Два ползунка $A$ и $B$ движутся по гладкой горизонтальной прямой направляющей и сталкиваются друг с другом. Для наблюдения за столкновением систему фотографируют с помощью стробоскопа. Всего происходит 4 его вспышки в моменты времени $t_0=0$, $t_1=\Delta t$, $t_2=2\Delta t$ и $t_3=3\Delta t$. Результат показан на рисунке, где 4 меньших объекта представляют собой изображения ползунка $A$, а 2 больших — изображения $B$. Известно, что в моменты всех вспышек $A$ и $B$ находятся в диапазоне $x=0\ldots80~\text{см}$.
Используя рисунок, найдите положение $x$ и время столкновения $t$ двух ползунков. Обоснуйте свой ответ.
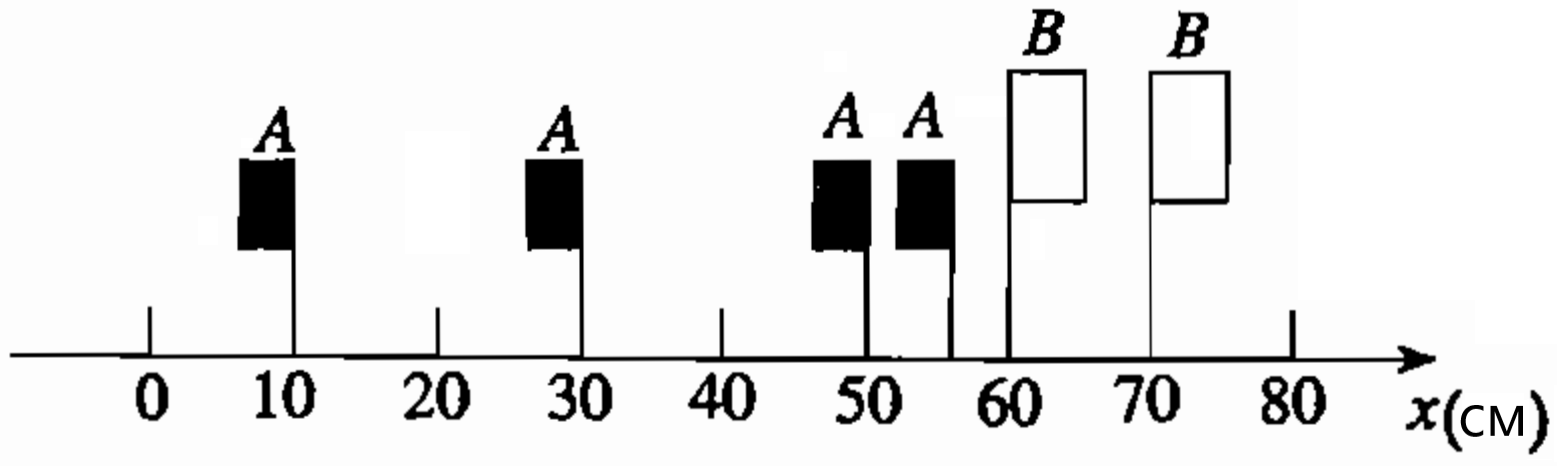
Ответ: \[x=55,\ t=1.5\Delta t.\]
Темы:
T, Механика, Кинематика, Китайские, Стробоскоп